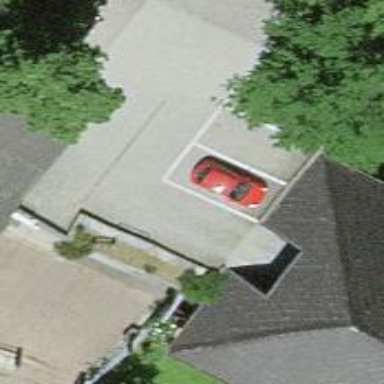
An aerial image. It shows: Garage building.